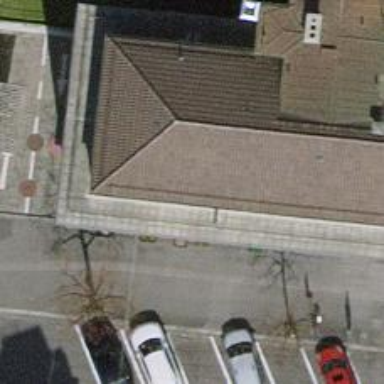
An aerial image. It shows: Restaurant.